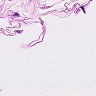
Metastatic tissue present: no